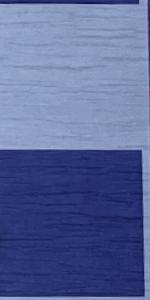
Label: Empty